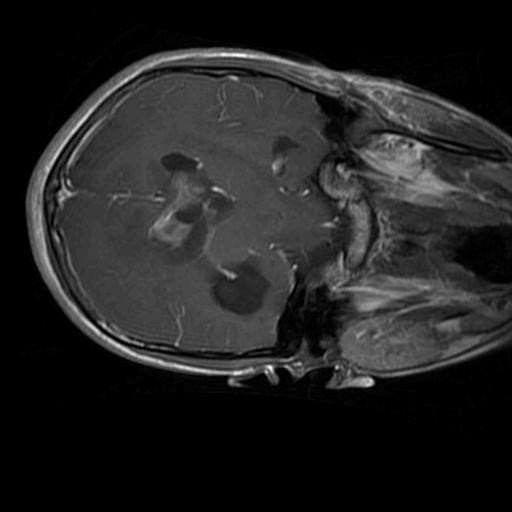
Label: brain_glioma